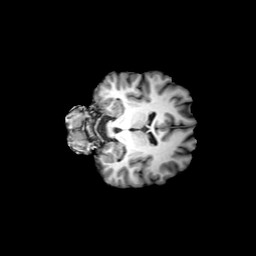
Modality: T1w
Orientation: coronal
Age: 30
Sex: female
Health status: ill